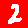
Digit: 2